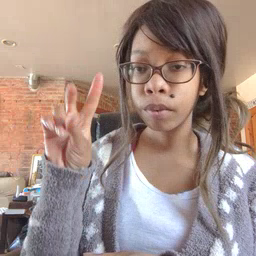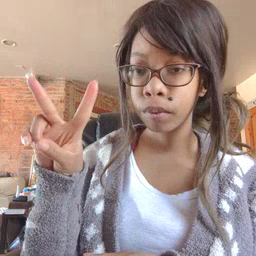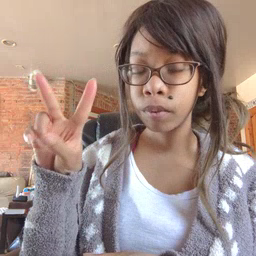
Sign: TV